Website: macys
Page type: gifting
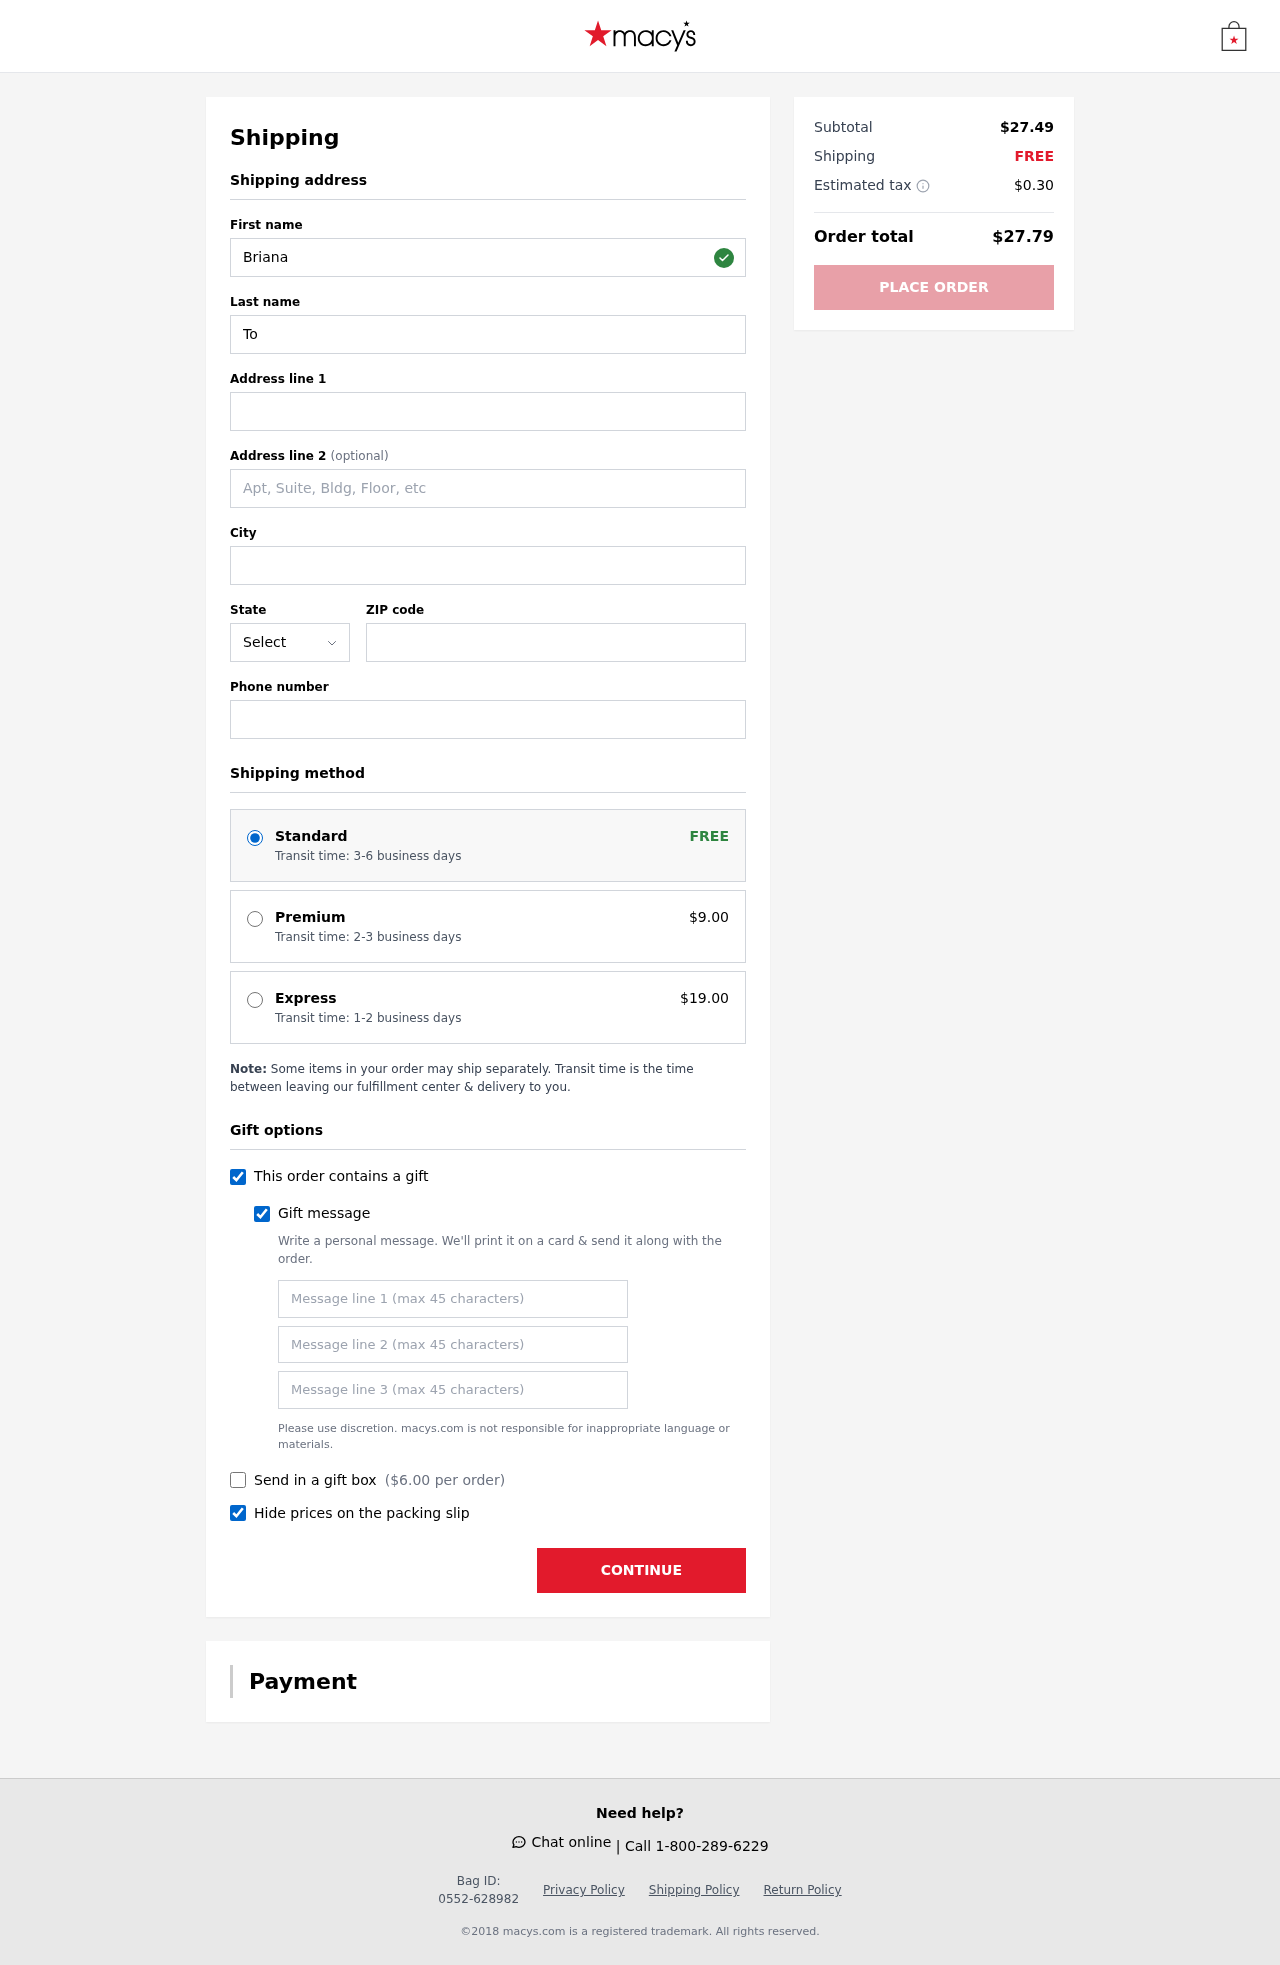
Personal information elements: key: PII_STATE_ABBR
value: GU
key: PII_FIRSTNAME
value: Briana
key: PII_LASTNAME
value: Todd
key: PII_STREET
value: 756 Stacey Burg Apt. 811
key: PII_STREET2
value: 1302 David Turnpike Suite 899
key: PII_CITY
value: East Monica
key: PII_POSTCODE
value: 35480
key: PII_PHONE
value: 3366231243
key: PII_GIFT_MESSAGE
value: Hey Timothy! I saw this belt and immediately thought of how perfectly it would fit into your style. Just a little something to add some flair to your outfits—hope you love it!
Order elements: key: ORDER_SHIPPING_STANDARD
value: Transit time: 3-6 business days
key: ORDER_SHIPPING_PREMIUM
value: Transit time: 2-3 business days
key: ORDER_SHIPPING_PREMIUM_PRICE
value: $9.00
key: ORDER_SHIPPING_EXPRESS
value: Transit time: 1-2 business days
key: ORDER_SHIPPING_EXPRESS_PRICE
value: $19.00
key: ORDER_GIFT_BOX_PRICE
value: $6.00
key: ORDER_SUBTOTAL
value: $27.49
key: ORDER_SHIPPING_COST
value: FREE
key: ORDER_TAX
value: $0.30
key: ORDER_TOTAL
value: $27.79